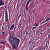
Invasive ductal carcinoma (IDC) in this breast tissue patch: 1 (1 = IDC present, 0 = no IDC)